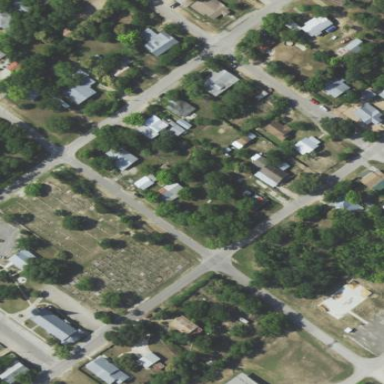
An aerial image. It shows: Graveyard.